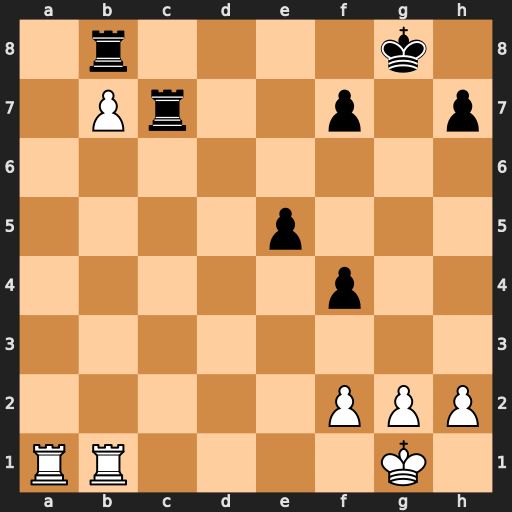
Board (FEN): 1r4k1/1Pr2p1p/8/4p3/5p2/8/5PPP/RR4K1
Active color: w
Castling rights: -
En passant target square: -
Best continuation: Ra8 Rxb7 Rxb8+ Rxb8 Rxb8+